Question: Let say my application code is structure is layer.
First Layer is client service layer.
Second is validation Layer
Third is custom Business Logic Layer.
Forth is Core Business Logic Layer.
Fifth is ORM Layer.
We want that at any point/level of application code if we see that the request made by user cannot be provisioned (may be due to lack of data required or any other application logic constrain) And we want to throw error which should not be caught by any other layer except the top layer, so that the error msg can be shown to User properly.
To achieve this i was thinking to create a new class which extends 'Error'.
So that it remain unchecked and can skip any 'try catch block' which catches Exception.
The Javadoc explains it well:
> An Error is a subclass of Throwable that indicates serious problems
that a reasonable application should not try to catch. Most such
errors are abnormal conditions.

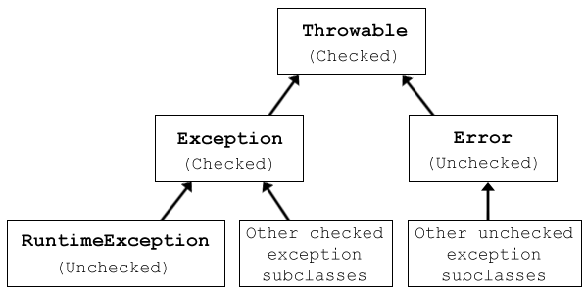
Answer: No, this is bad strategy. In general you should almost never extend 'Error'. Extend 'Exception' (for checked exceptions) or 'RuntimeException' (for unchecked exceptions). The idea of throwing the exception from the lower level to bypass the intermediate try-catch blocks is also very bad. Intermediate try-catch blocks are to catch and possibly rethrow the exceptions wrapping them in more business-oriented exception objects. If you are unsatisfied with the logic in the intermediate layers, then change that logic, do not try to hack it.